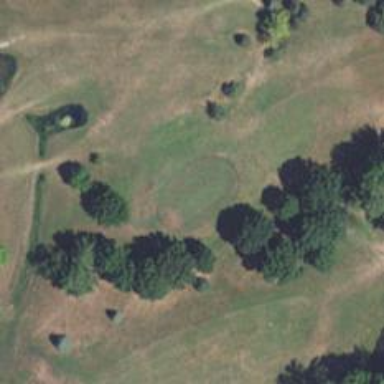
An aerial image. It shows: View of golf hole.